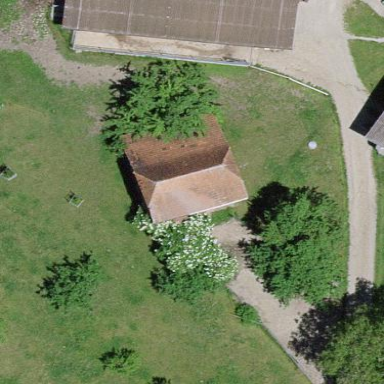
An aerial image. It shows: Rural barn.